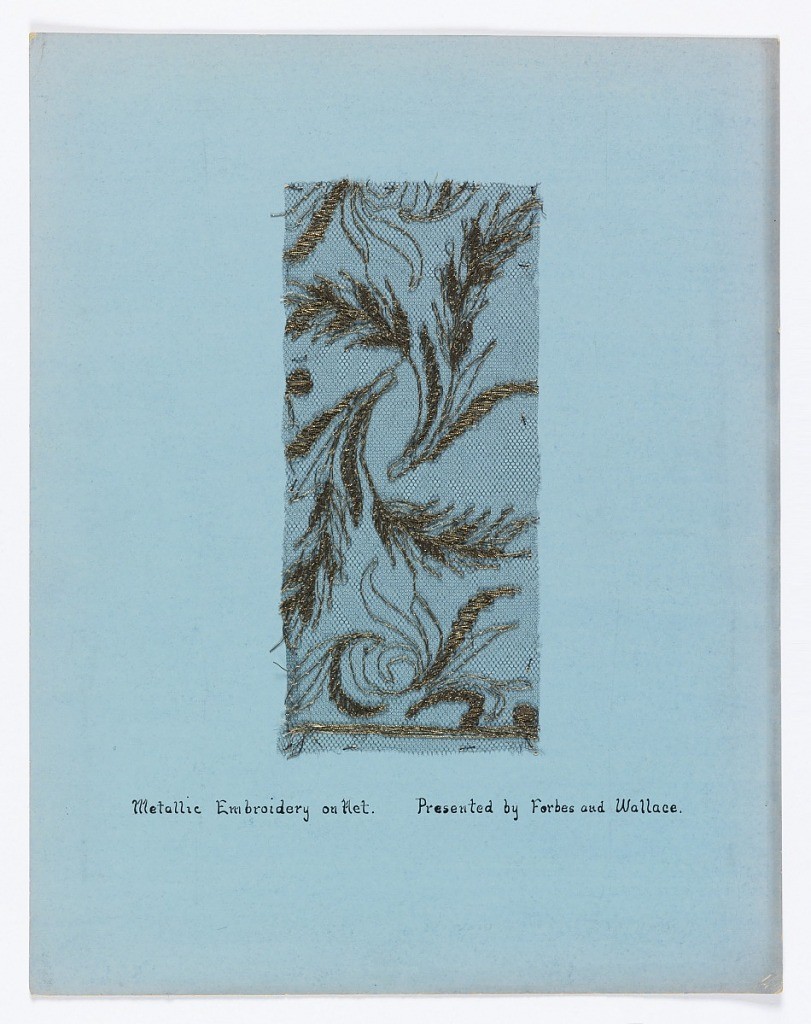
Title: Machine-made openwork samples
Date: ca. 1910
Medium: cardboard, linen, silk, metallic Technique: linen embroidery with ground cloth dissolved Examples of embroidery on net produced by the Schiffli machine Metallic embroidery on net Machine-made openwork in imitation of hand-embroidered net Mostly floral and a few geometric patterns, some designs described as "Spanish" Imitation hand-made filet Machine filet Imitation filet crochet Ploven (burnt-out lace) Fancy curtain lace made on the Levers machines Real filet (handmade) next to Machine-made filet Spotted curtain nets, made chiefly at Nottingham, England and Caudry, France.
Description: Samples of machine-made openwork and several examples of hand made lace mounted on boards. They imitate hand-embroidered net, crochet, or needlepoint.  All are floral patterns plus a few of early 1920's geometric style.
"Embroidered net" produced by the Schiffli Machine.